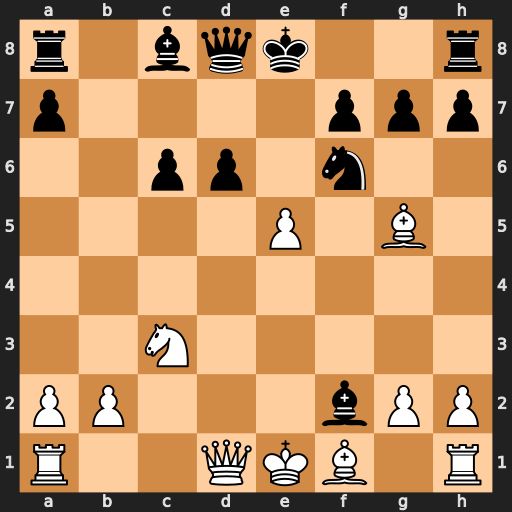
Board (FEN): r1bqk2r/p4ppp/2pp1n2/4P1B1/8/2N5/PP3bPP/R2QKB1R
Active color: w
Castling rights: KQkq
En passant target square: -
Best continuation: Kxf2 Ng4+ Qxg4 Qb6+ Be3 Qxb2+ Qe2